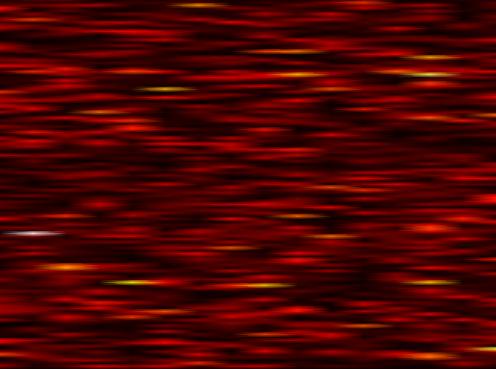
Label: FOFDM